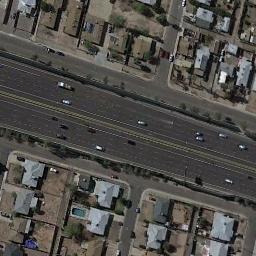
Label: freeway